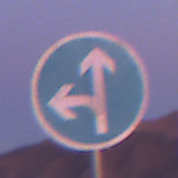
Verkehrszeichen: VorgeschriebeneFahrtrichtungGeradeausOderLinks
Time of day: Dawn
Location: Outdoor (Nature)
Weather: PartlyCloudy
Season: NotSpecified
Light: Natural